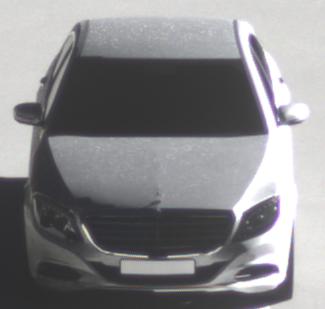
Make: Mercedes-Benz
Model: S 400 HYBRID
Detailed model: S-Class (222) Limousine
Model produced from: 2013/05
Model produced until: 2015/04
Doors: 4
Color: white
Road condition: dry road
Daytime: sunrise or sunset
Contrast: high contrast